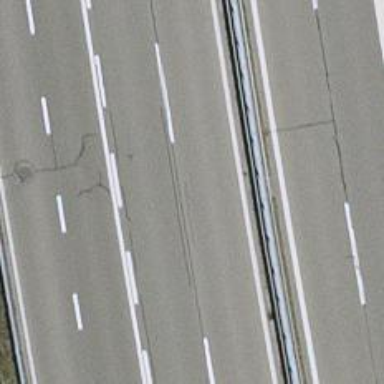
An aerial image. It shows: Asphalt motorway.